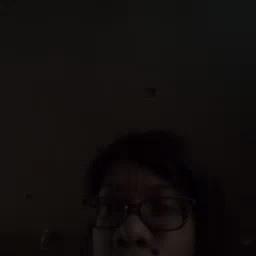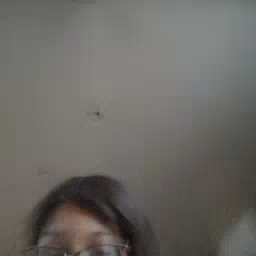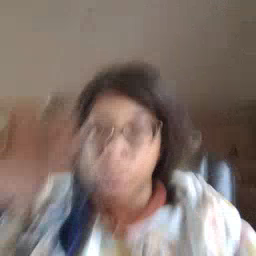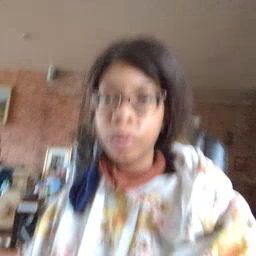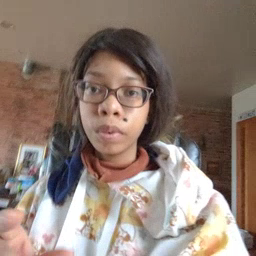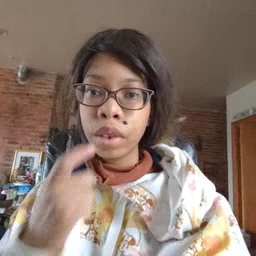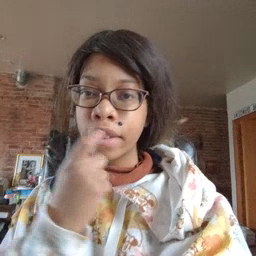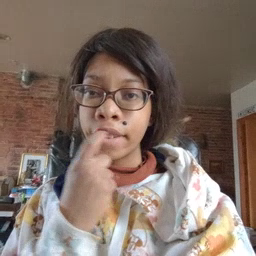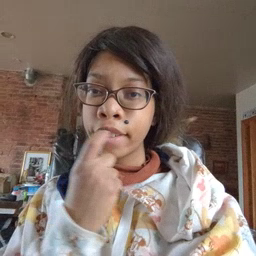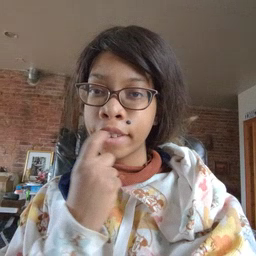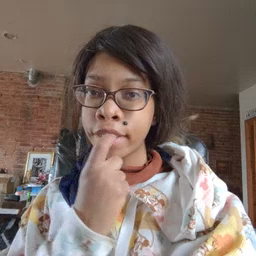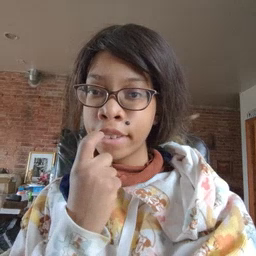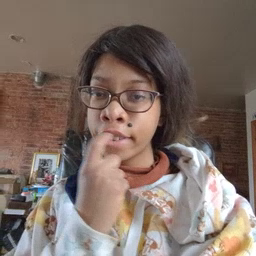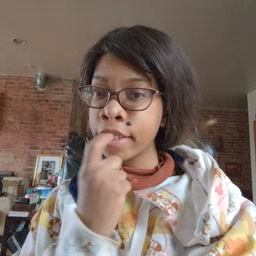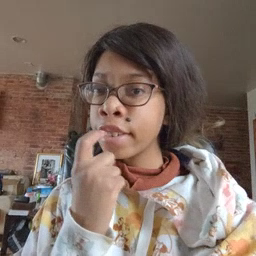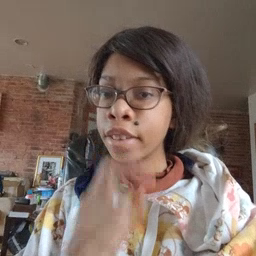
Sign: tooth